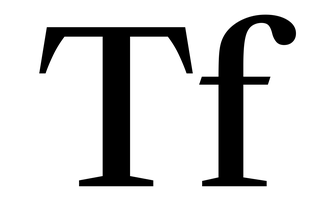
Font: LibreCaslonText_Medium